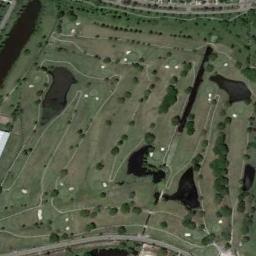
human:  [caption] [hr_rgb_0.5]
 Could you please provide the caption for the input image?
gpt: There are three large bunkers and two paths .

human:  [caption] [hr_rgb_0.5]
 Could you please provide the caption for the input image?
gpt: There are many bunkers and trails on a large green lawn on the golf course, Several lakes and many lined trees .

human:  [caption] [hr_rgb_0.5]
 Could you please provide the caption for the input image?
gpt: The golf course has some lakes, Fairways, Roads, Barrier trees and sandpits and a river goes through the golf course .

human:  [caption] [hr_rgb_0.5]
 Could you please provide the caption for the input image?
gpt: There are many trees in the golf course .

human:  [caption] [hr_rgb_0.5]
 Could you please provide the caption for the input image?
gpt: There are four lakes on the golf course .